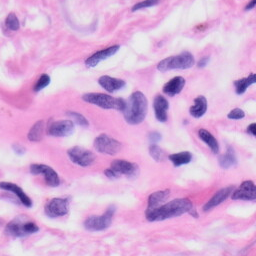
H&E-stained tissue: Skin